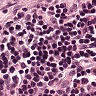
Metastatic tissue present: no